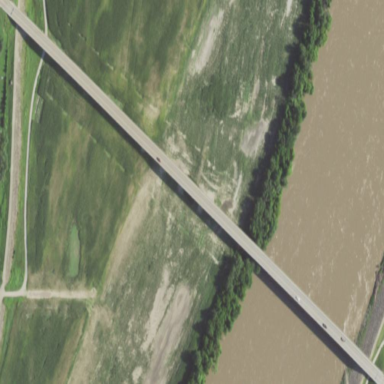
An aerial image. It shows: Man-made bridge.